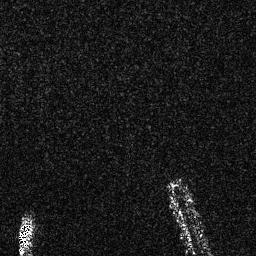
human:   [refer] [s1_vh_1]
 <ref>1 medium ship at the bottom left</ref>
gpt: <box>[[6, 83, 13, 99, 0]]</box>